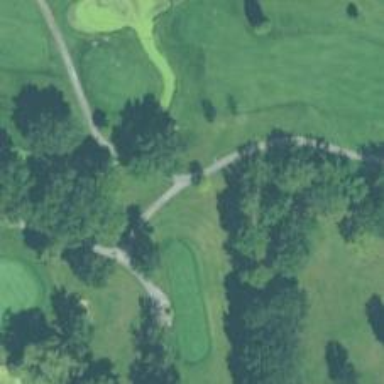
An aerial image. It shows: Pathway for golfing.